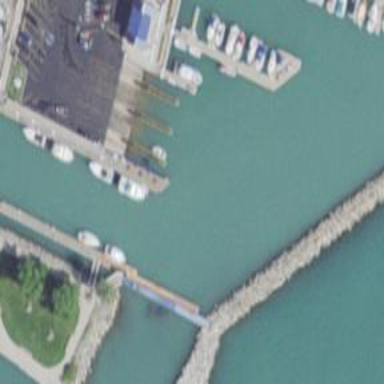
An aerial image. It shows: Slipway on leisure land.